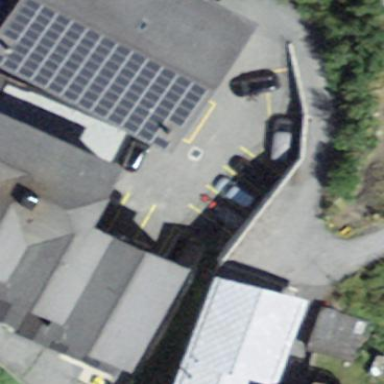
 consisting of solar photovoltaic panels."